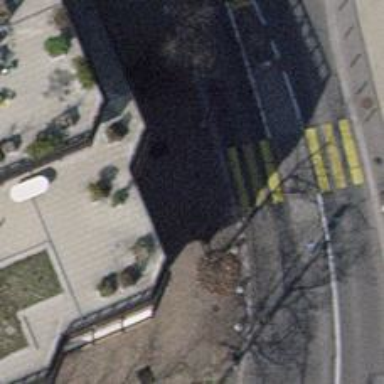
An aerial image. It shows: Footway surfaced with paving stones.